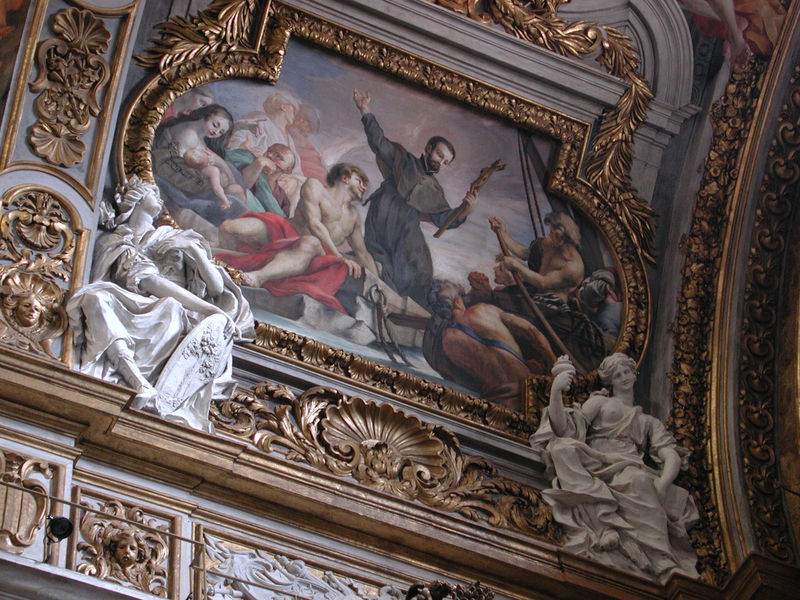
Titel: Langhaus von Il Gesù in Rom
Künstler: Giacomo Barozzi da Vignola
Standort: Rom, Il Gesù (EU - I - Latium)
Schlagwörter: blätter, himmel, mann, nackt, wasser, weiß, frauen, menschen, brust, busen, frau, haar, marmor, männer, schmuck, schwarz, szene, gebäude, rot, tuch, ornament, bart, barock, bibel, falten, rahmen, gewässer, kirche, geistlicher, gold, haare, kutte, decke, kind, mutter, blatt, boot, stock, engel, schiff, italien, man, stab, baby, figuren, hafen, tau, ornamente, wandgemälde, stuck, foto, fotografie, vergoldet, kreuz, münchen, dom, babys, fries, sims, skulpturen, statuen, priester, kruzifix, mönch, muschel, fresko, sakral, anlegestelle, zepter, kassette, michelangelo, skultpuren, mose, asam, falttenwurf